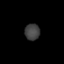
Tissue: prostate
Cell type: T cells
Senescence score: 0.7593
Nuclear area (px): 243
Mean DAPI intensity: 64.123